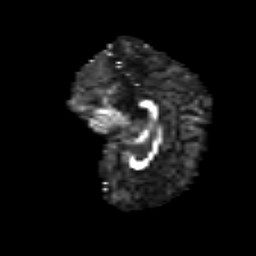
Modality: FA
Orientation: sagittal
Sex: female
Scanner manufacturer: siemens
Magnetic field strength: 3 T
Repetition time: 5 s
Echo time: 0.071 s